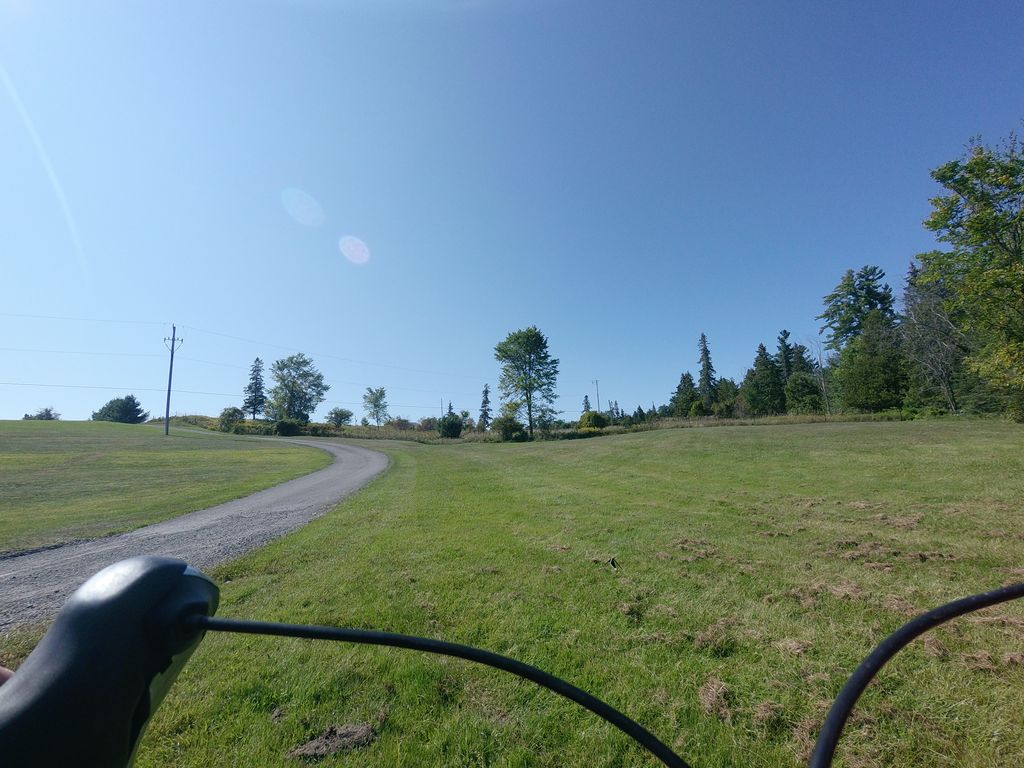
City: ottawa-gatineau